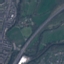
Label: Highway